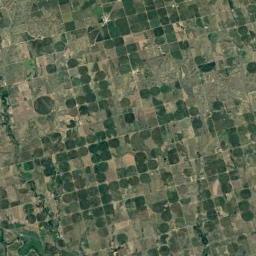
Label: circular_farmland